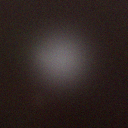
Screen state: off